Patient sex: F
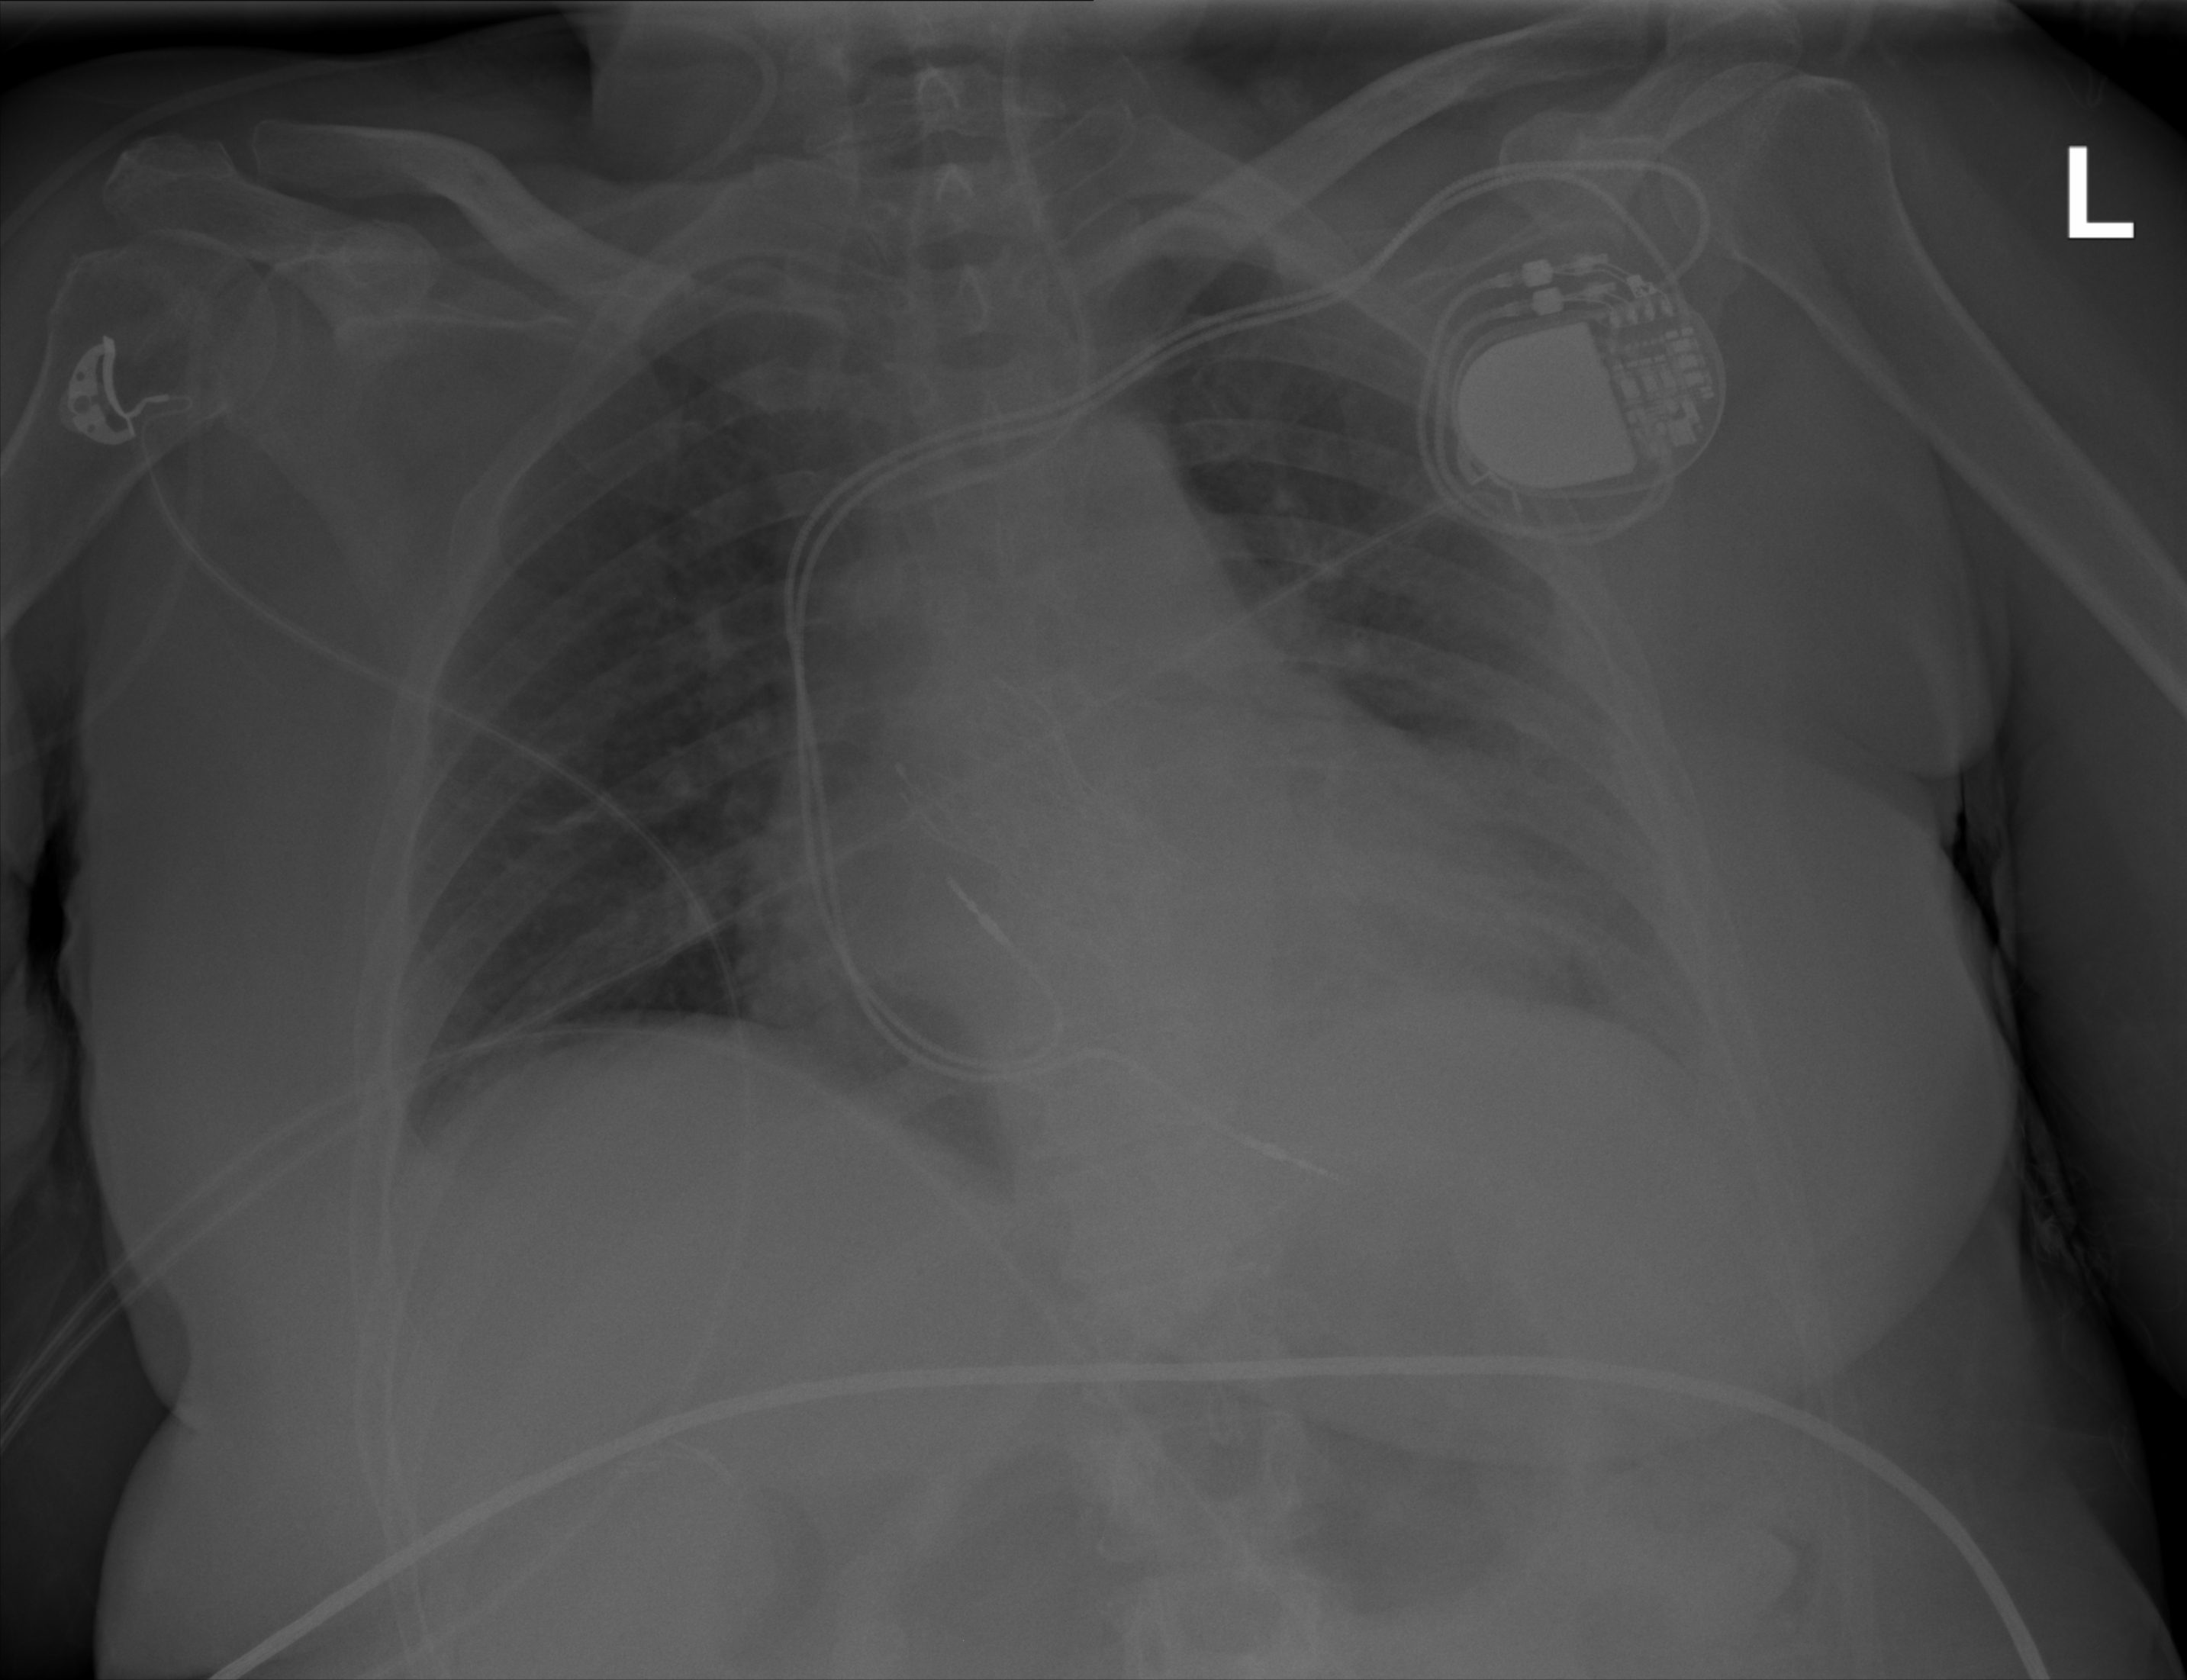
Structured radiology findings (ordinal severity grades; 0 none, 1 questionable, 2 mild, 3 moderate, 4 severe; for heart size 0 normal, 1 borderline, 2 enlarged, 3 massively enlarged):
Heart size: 2
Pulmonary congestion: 0
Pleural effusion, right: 0
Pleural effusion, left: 2
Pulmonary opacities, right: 0
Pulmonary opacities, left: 0
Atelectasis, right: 0
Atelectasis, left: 2